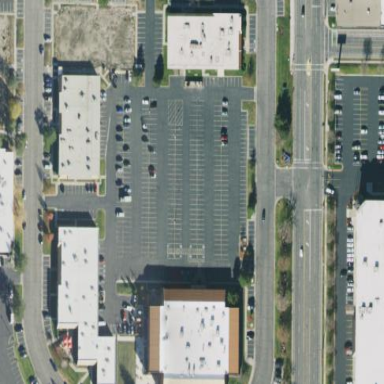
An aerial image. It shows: Commercial area.